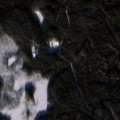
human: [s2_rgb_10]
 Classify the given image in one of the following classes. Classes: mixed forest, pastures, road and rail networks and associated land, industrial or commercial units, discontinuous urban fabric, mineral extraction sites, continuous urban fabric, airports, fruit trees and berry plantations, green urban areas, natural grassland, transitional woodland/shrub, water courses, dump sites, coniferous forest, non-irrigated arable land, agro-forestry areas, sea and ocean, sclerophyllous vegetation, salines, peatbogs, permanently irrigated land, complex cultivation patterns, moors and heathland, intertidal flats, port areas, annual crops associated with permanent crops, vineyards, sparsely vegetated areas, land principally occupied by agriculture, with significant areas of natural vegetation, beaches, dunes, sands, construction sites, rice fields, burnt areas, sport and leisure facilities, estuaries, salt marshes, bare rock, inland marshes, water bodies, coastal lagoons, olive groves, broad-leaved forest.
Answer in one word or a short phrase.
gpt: coniferous forest, peatbogs